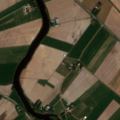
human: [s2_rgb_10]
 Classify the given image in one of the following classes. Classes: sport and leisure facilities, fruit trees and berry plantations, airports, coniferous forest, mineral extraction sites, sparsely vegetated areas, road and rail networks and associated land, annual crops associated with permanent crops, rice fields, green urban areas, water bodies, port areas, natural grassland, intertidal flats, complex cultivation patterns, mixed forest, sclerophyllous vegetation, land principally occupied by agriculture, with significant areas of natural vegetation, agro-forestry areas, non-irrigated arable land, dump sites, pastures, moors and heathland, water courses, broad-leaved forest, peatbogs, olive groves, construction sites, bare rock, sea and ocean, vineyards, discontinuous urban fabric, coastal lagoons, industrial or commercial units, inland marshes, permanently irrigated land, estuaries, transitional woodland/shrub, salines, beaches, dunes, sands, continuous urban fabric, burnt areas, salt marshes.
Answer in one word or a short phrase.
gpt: discontinuous urban fabric, non-irrigated arable land